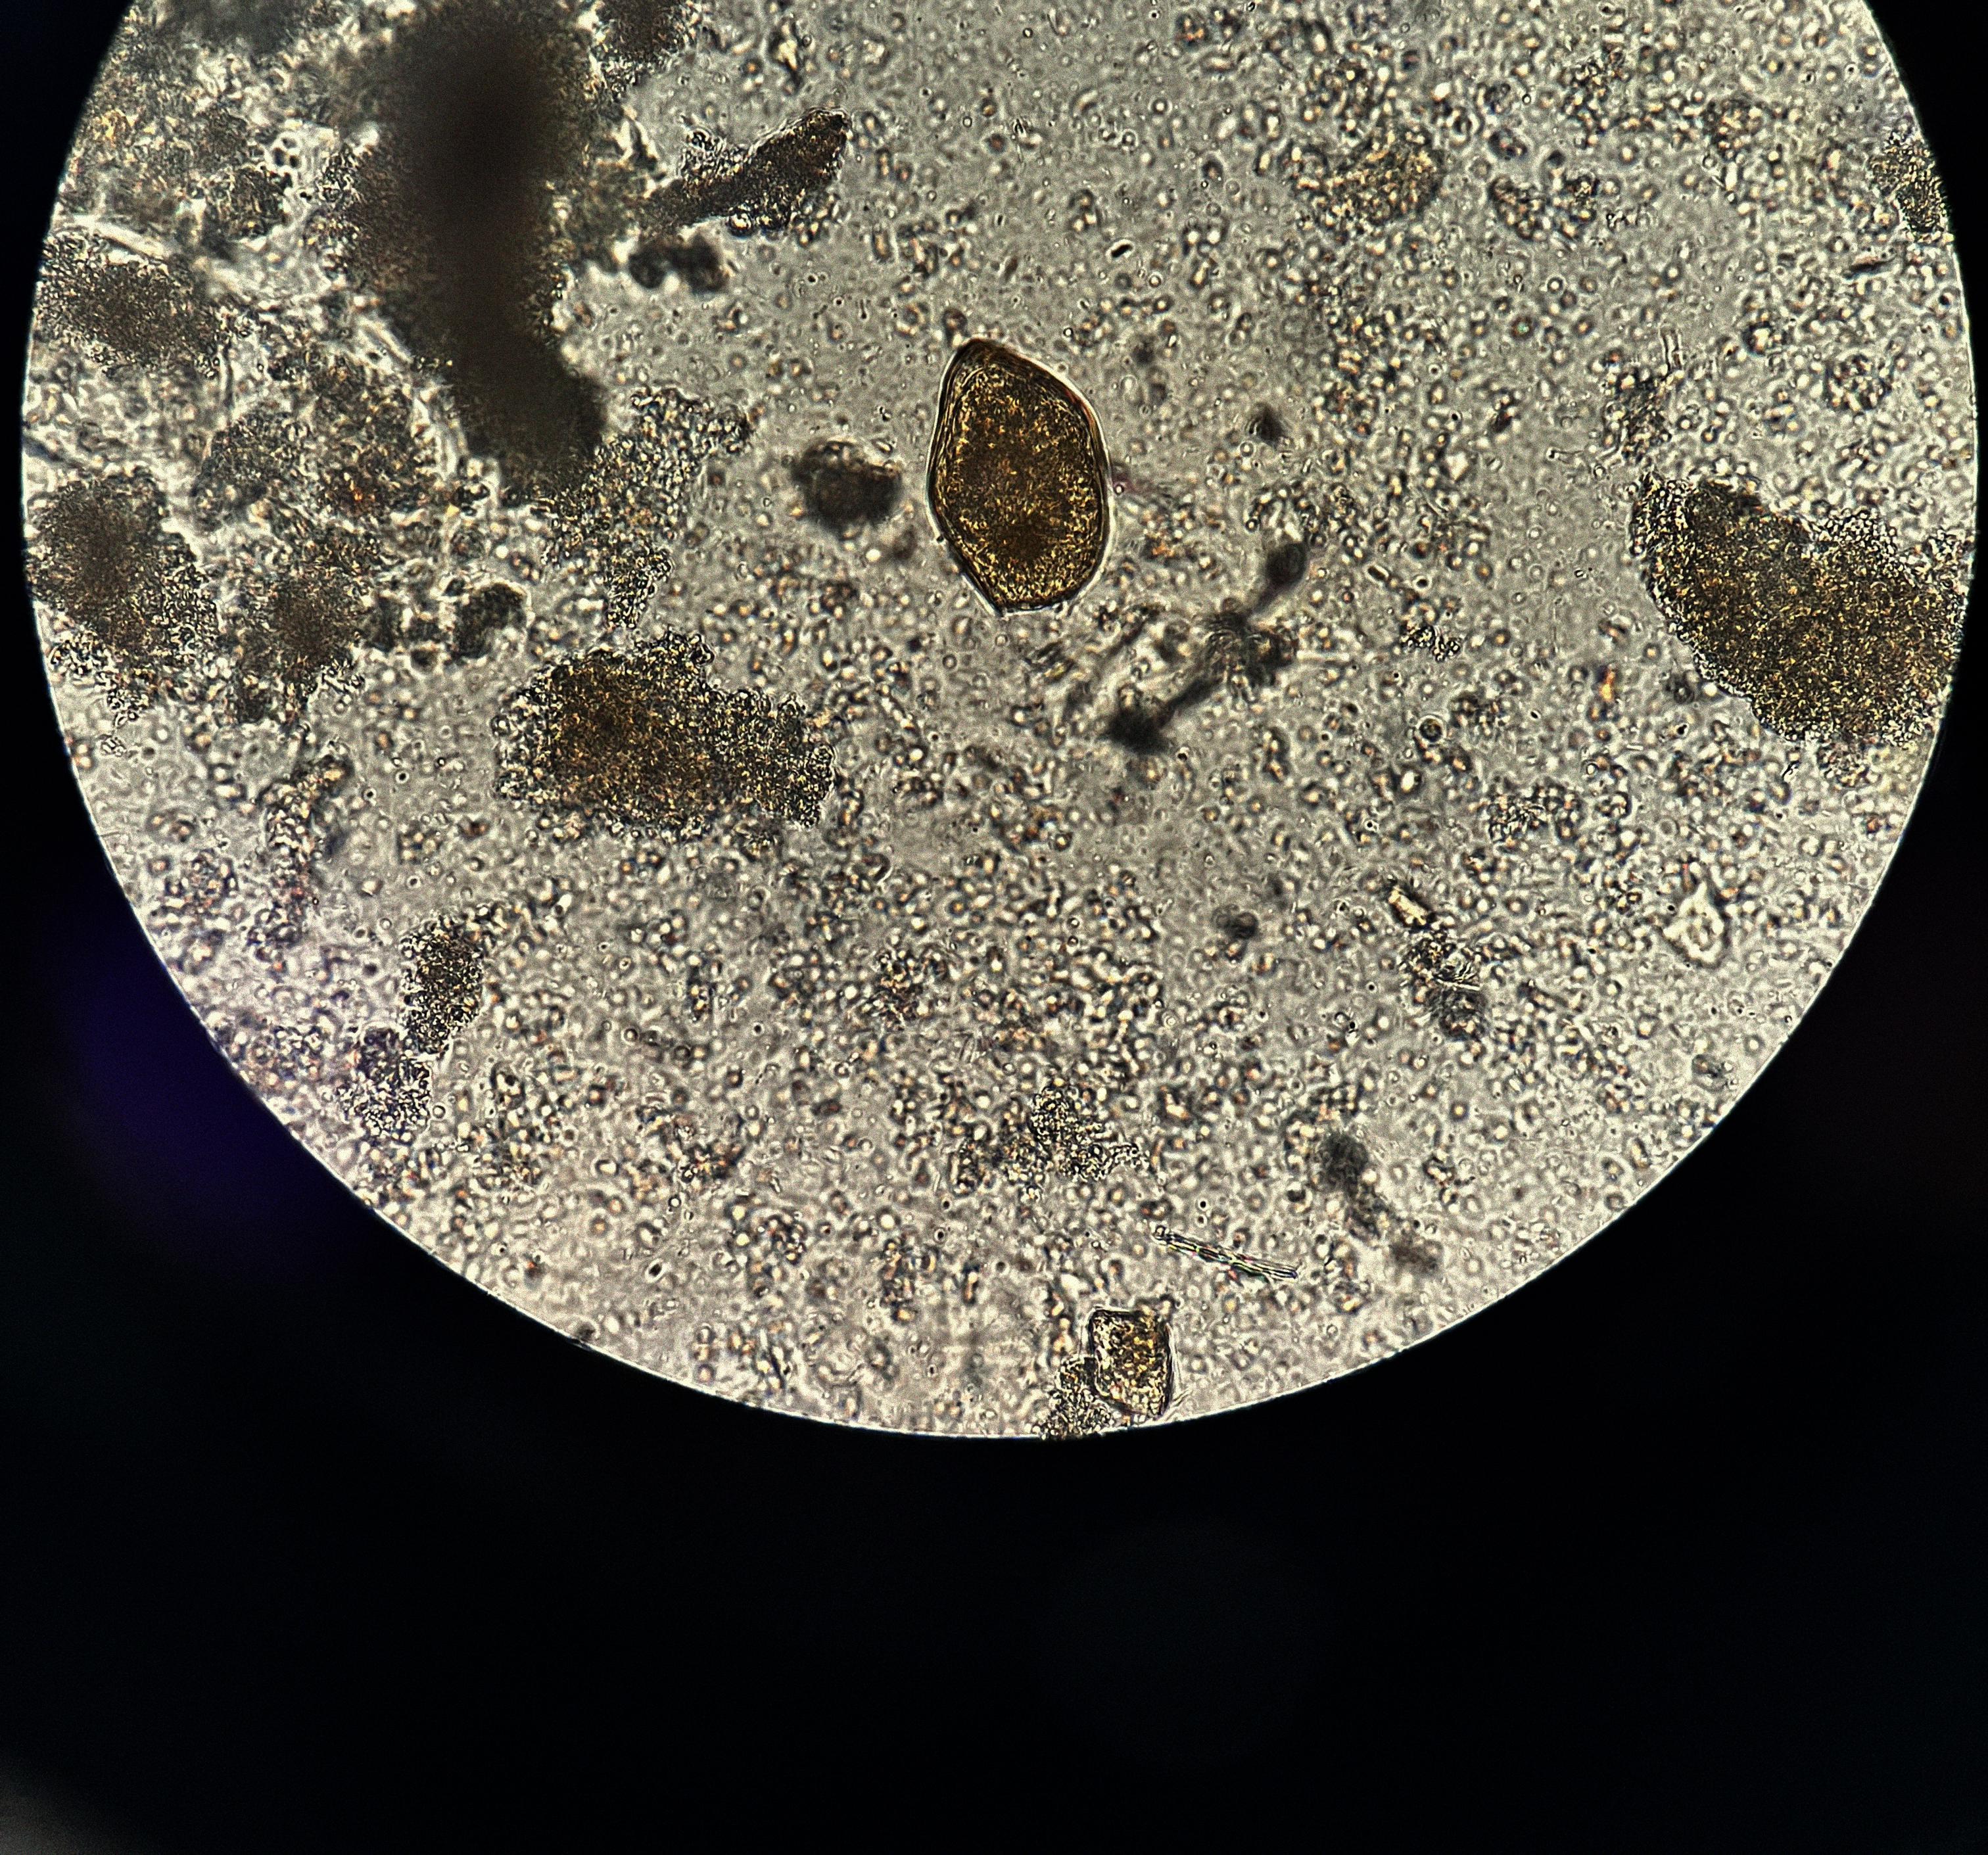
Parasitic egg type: Paragonimus spp